Breast ultrasound image
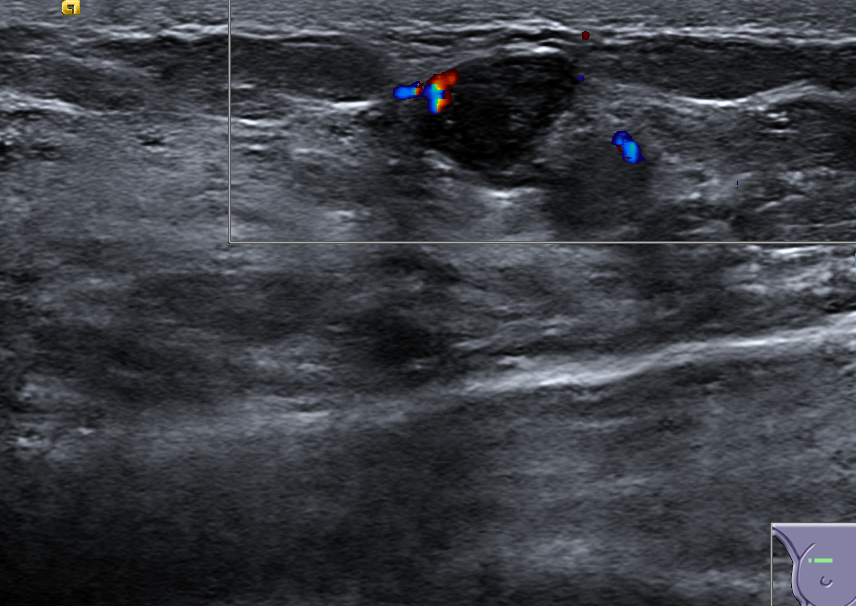
Diagnosis: benign